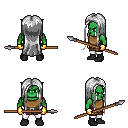
a pixel art fantasy rpg character, male body template, orc, green skin, leather chest armor, white pants, white extra-long hairstyle, gold gloves, black shoes, spear, four views (front, back, left, right), 2x2 character sprite sheet, small pixel art, hard edges, no anti-aliasing